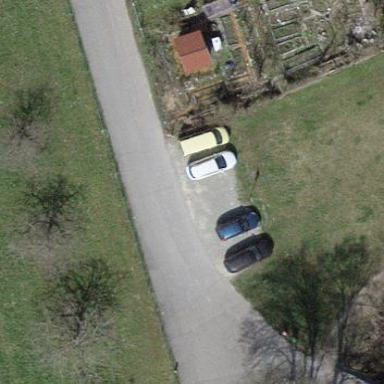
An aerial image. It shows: Street-side parking area.